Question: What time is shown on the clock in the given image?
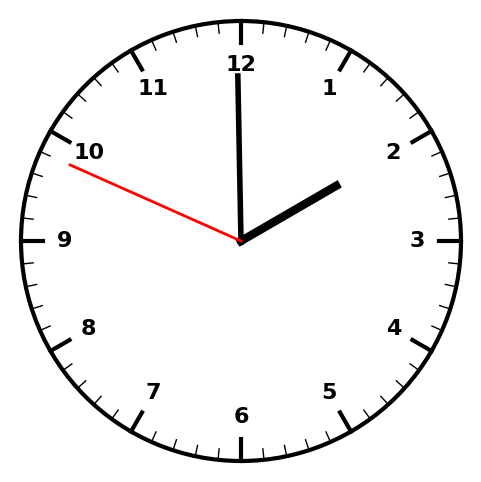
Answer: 01:59:49